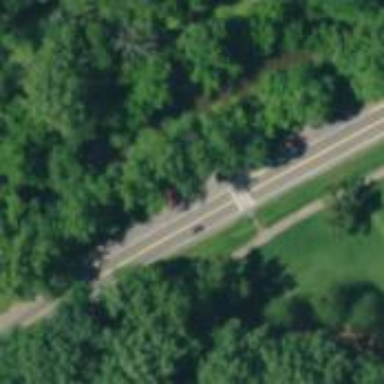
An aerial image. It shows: Marked crossing on the road.